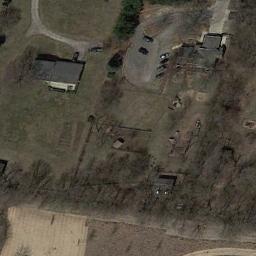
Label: sparse_residential